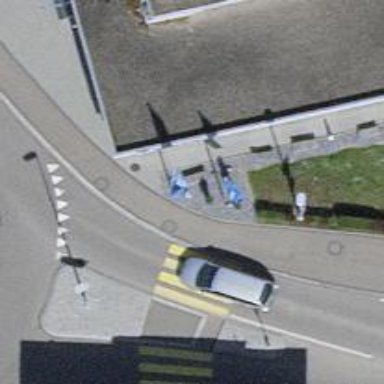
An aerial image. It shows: Kerb barrier.